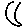
Label: moon